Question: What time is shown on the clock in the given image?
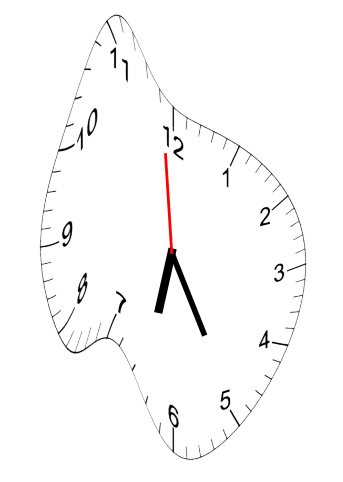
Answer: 06:24:59